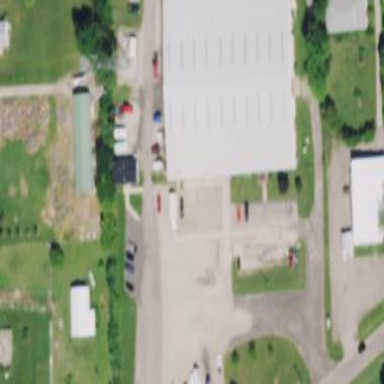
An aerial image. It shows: Building that houses truck rental service.